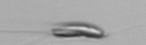
Label: Chrysochromulina